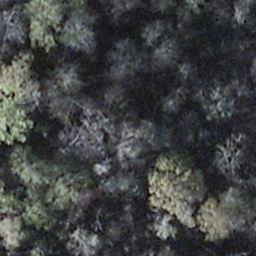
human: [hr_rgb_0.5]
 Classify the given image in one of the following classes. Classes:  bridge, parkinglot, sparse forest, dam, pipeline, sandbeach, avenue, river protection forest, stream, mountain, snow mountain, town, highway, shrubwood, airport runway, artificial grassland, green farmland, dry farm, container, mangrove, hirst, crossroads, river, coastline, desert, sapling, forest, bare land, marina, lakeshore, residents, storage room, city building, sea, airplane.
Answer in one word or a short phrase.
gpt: shrubwood